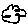
Label: cloud